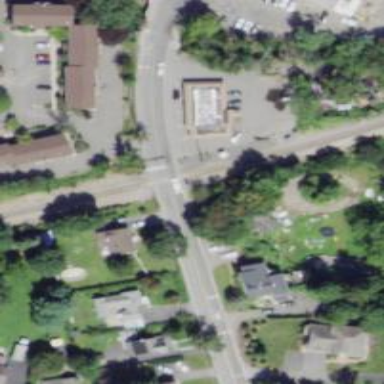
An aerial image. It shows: Railway level crossing.